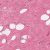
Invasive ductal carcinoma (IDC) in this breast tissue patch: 0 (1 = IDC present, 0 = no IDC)